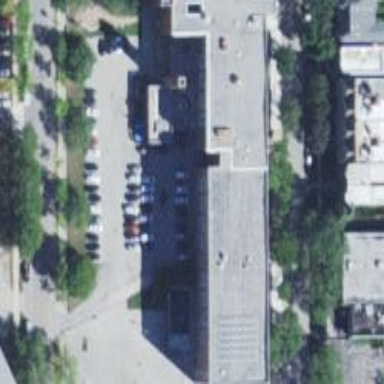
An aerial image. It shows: School building.